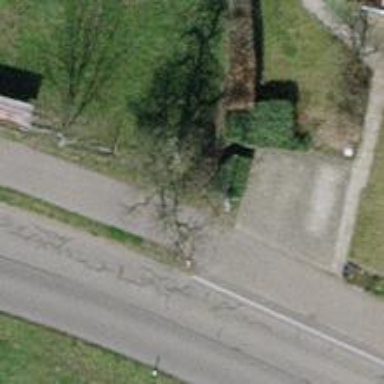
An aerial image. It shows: Hedge barrier.